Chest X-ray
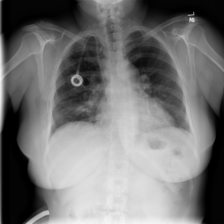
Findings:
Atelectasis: negative
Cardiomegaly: negative
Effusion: negative
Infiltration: positive
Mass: negative
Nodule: negative
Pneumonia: negative
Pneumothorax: positive
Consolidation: negative
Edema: negative
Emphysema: negative
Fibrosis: negative
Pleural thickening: negative
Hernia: negative